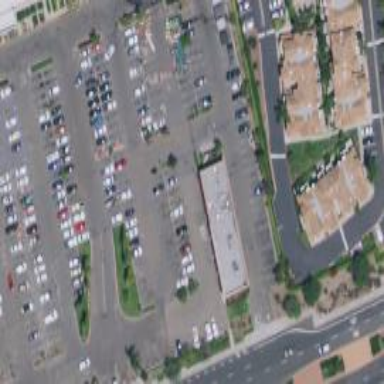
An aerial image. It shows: Convenience shop.